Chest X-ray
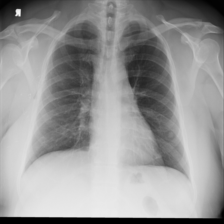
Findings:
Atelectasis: negative
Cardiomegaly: negative
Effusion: negative
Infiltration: negative
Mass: negative
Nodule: positive
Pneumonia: negative
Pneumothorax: negative
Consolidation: negative
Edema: negative
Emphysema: negative
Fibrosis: negative
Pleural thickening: negative
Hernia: negative